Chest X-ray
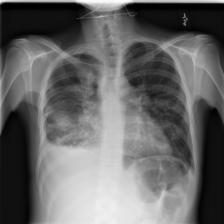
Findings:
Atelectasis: negative
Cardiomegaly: negative
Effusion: positive
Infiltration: positive
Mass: negative
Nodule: negative
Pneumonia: positive
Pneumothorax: negative
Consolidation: negative
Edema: positive
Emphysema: negative
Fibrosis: negative
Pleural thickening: negative
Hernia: negative